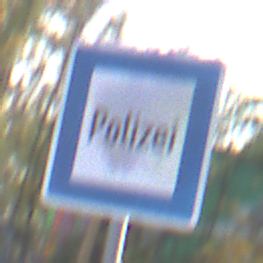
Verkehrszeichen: Polizei
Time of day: MorningAfternoon
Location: Outdoor (Urban)
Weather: PartlyCloudy
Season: NotSpecified
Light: Natural